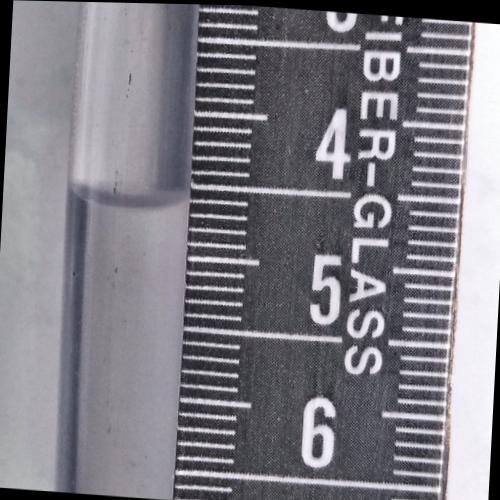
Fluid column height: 4.6 cm